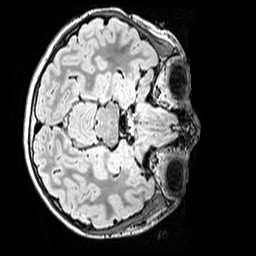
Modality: FLAIR
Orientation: axial
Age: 12
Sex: female
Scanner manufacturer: siemens
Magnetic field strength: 3 T
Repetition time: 5 s
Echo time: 0.388 s